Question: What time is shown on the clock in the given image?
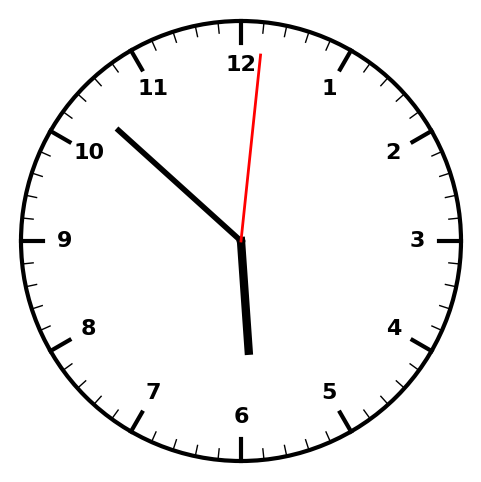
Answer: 05:52:01